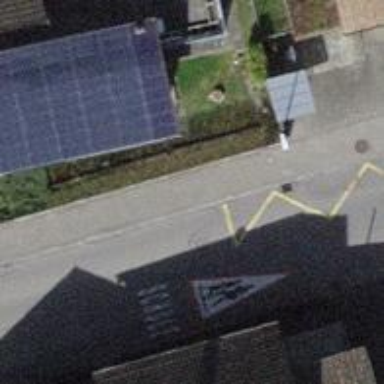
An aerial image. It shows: Bus stop with stop position for public transport.